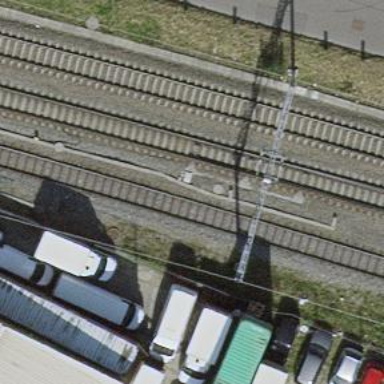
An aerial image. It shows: Railway switch.